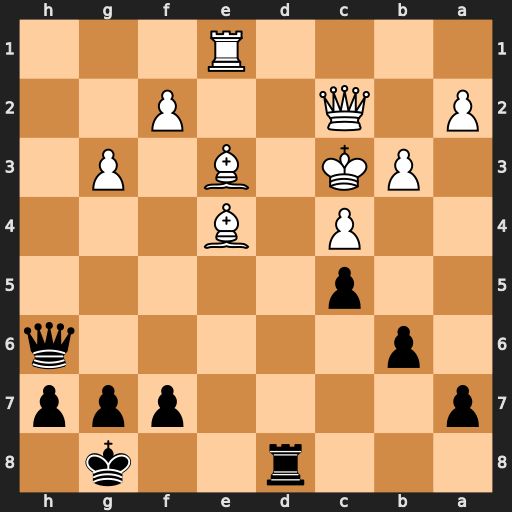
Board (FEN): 3r2k1/p4ppp/1p5q/2p5/2P1B3/1PK1B1P1/P1Q2P2/4R3
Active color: b
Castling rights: -
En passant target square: -
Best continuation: Qf6+ Bd4 Qxd4#